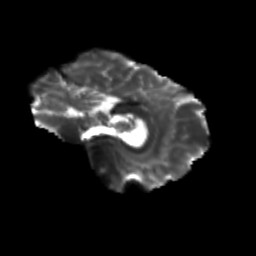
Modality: T2w
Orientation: sagittal
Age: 21
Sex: male
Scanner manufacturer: siemens
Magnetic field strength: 3 T
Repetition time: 3.5 s
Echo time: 0.104 s